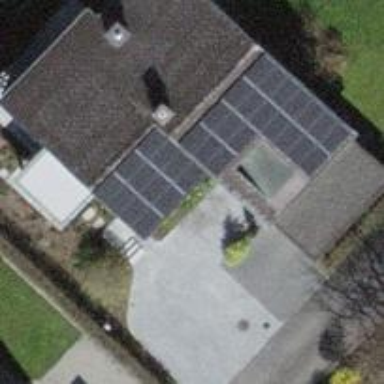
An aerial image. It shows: Solar power generator with photovoltaic panels.